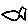
Label: fish